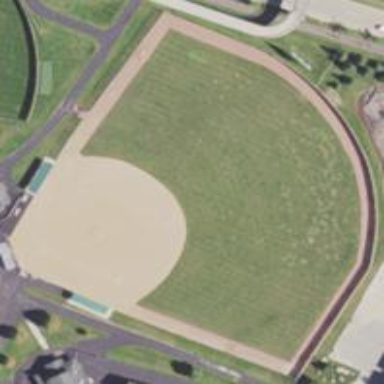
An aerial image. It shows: Fenced softball pitch for leisure and sports activities on land.